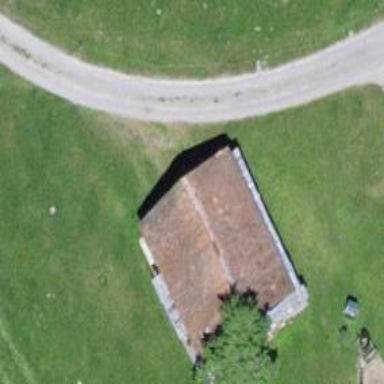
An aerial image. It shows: Barn.